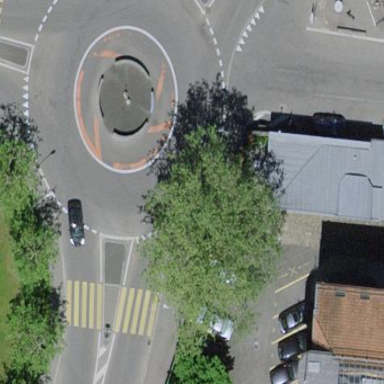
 featuring roundabout. There is separate sidewalk along the road."